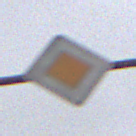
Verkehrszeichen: Vorfahrtsstrasse
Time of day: Midday
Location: Outdoor (RoadRail)
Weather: Overcast
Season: NotSpecified
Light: Natural